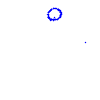
Particle: proton